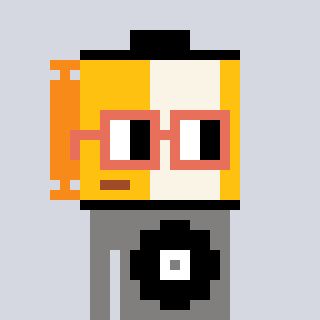
a pixel art character with square orange glasses, a film roll-shaped head and a bluegrey-colored body on a cool background